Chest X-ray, PA view. Patient: 62 years old, sex F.
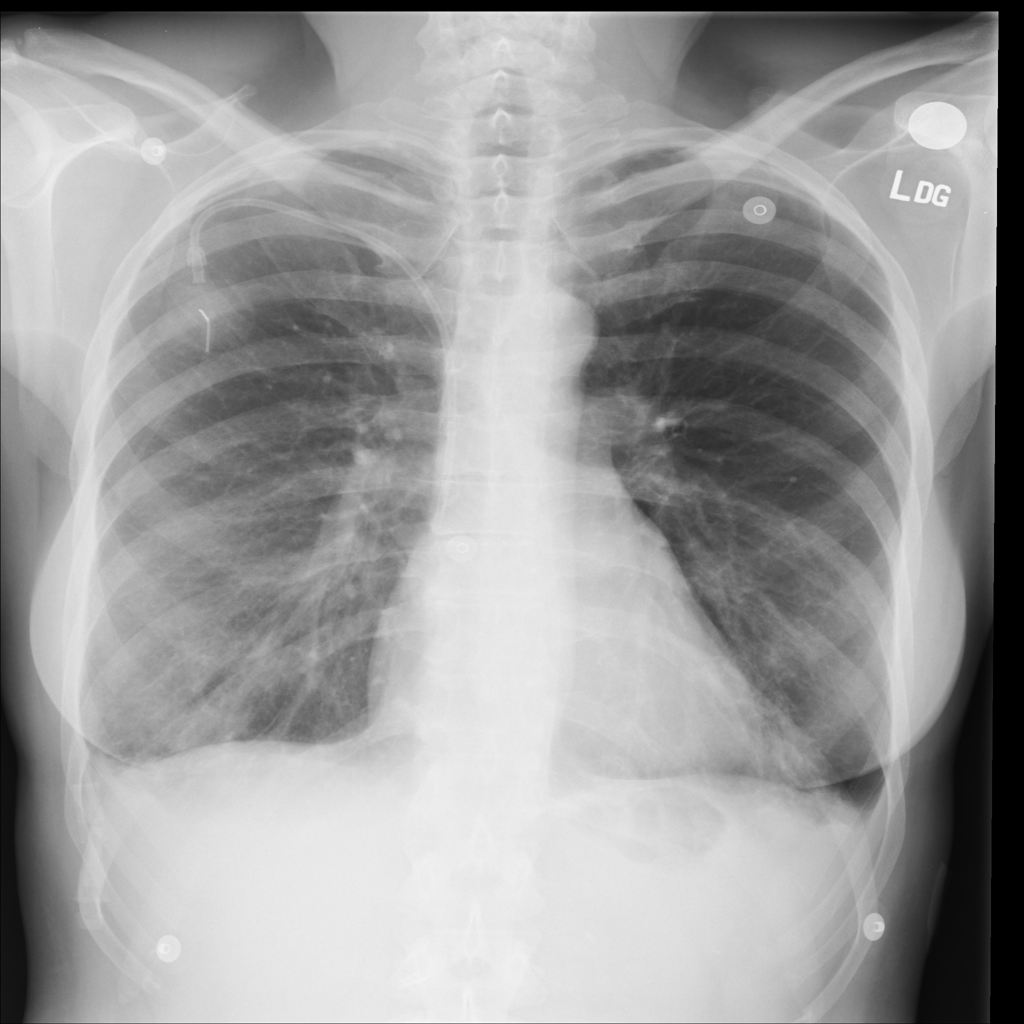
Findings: Effusion, Infiltration